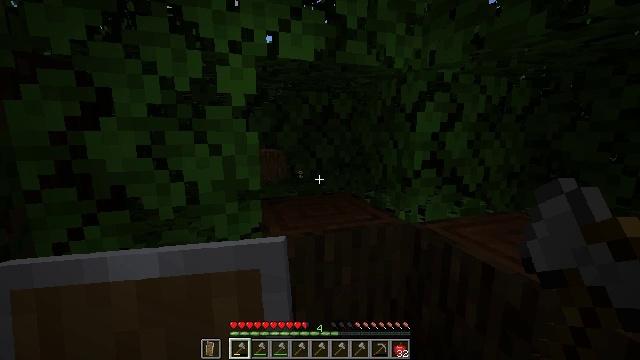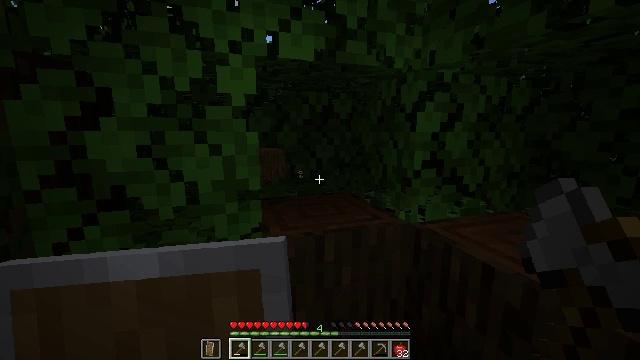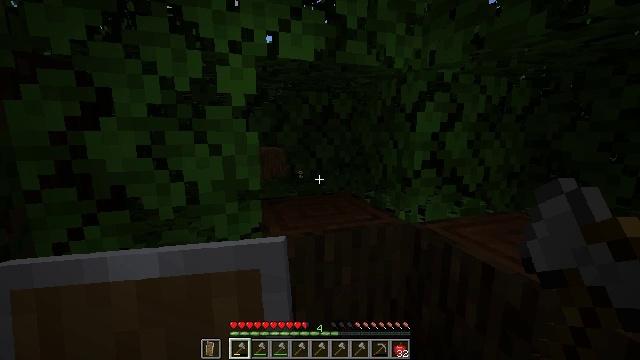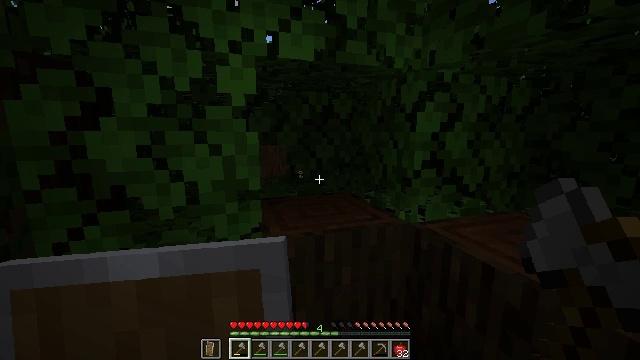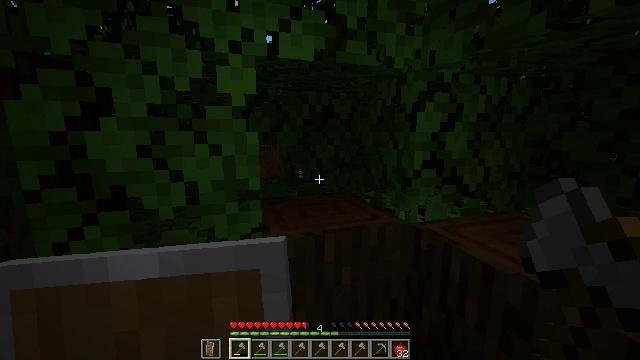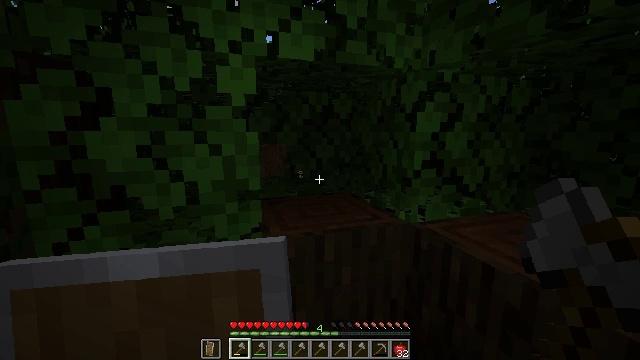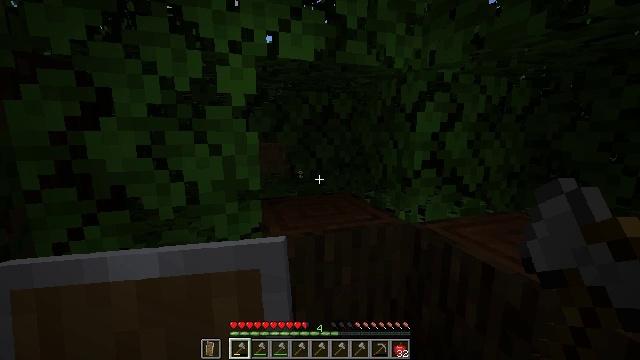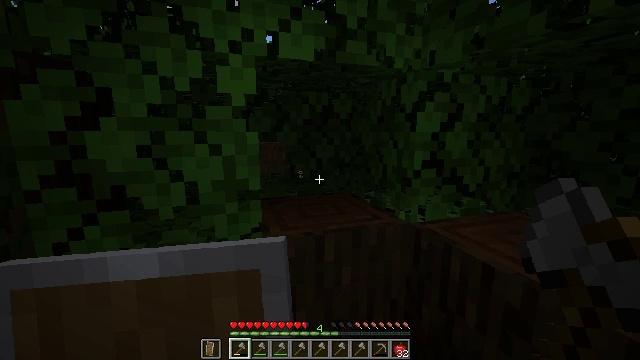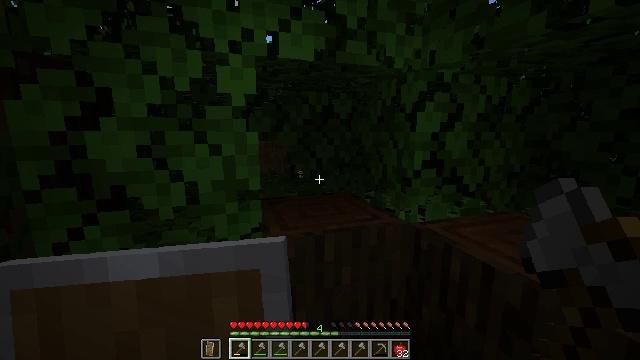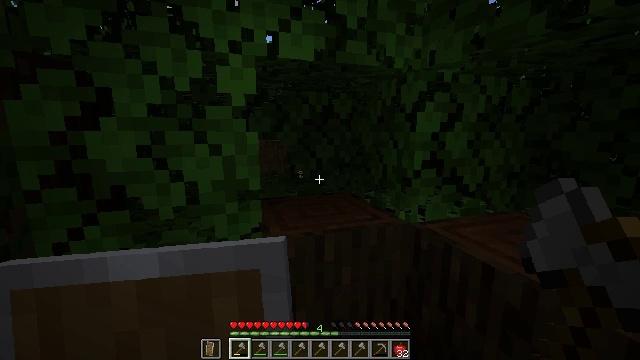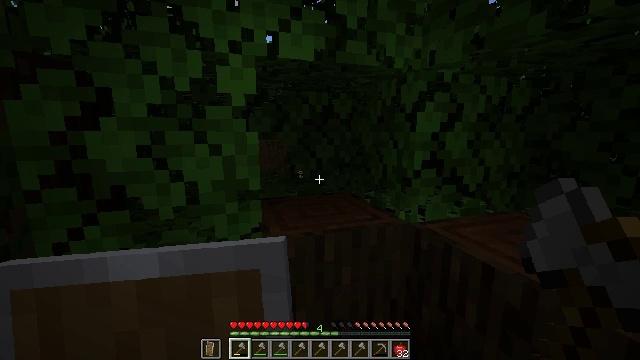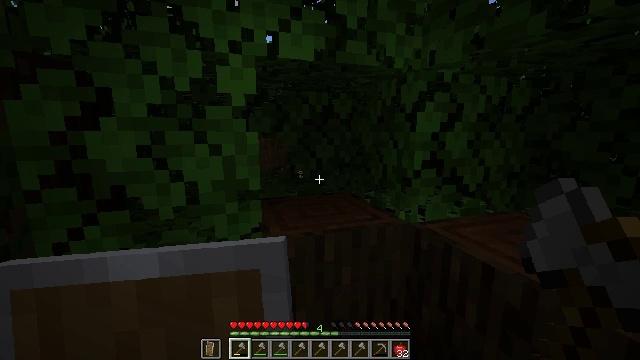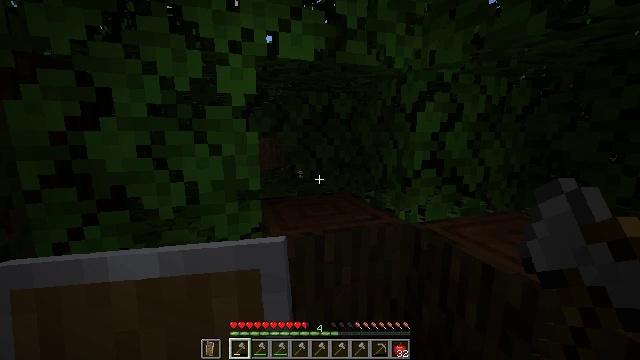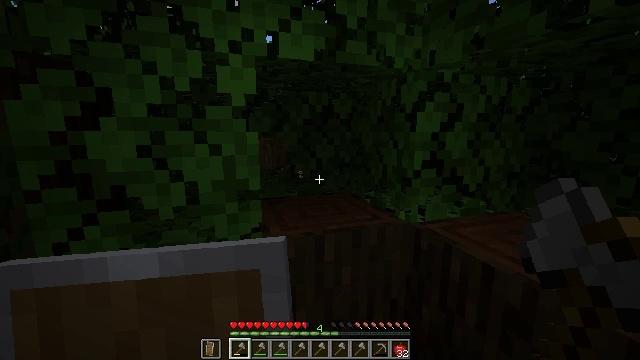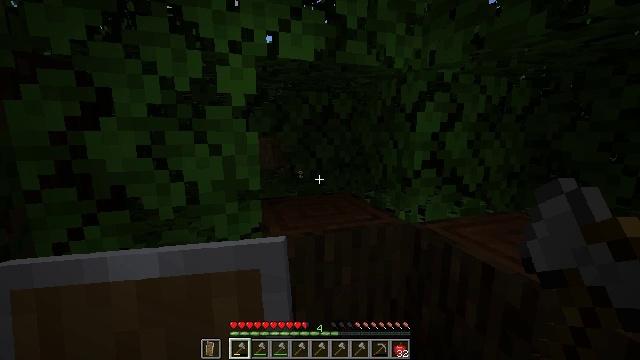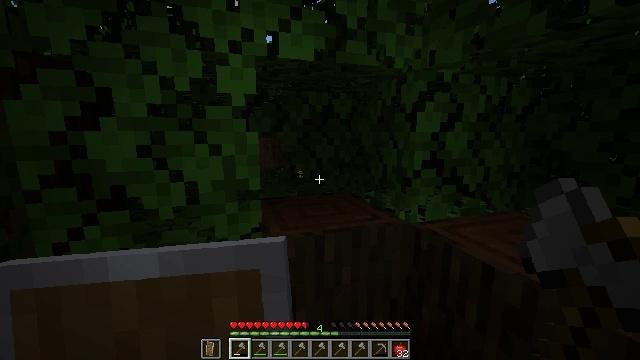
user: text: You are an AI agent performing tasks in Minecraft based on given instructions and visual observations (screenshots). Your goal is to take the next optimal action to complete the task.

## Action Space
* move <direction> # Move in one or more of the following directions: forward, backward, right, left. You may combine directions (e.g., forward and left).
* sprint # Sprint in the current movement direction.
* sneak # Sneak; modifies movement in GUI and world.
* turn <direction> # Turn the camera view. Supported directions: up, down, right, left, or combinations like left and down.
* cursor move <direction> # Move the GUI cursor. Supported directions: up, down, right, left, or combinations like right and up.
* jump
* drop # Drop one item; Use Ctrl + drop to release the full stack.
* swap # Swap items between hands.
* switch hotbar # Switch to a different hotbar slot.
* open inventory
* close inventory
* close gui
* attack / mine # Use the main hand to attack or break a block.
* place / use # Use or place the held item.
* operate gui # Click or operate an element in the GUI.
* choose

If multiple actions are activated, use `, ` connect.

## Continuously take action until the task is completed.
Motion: motion action
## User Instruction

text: Break the dark oak log in the forest.
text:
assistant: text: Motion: no_op
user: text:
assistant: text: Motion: no_op
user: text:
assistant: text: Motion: no_op
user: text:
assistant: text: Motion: no_op
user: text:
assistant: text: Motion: no_op
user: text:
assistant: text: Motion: no_op
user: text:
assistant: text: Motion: no_op
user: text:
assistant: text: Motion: no_op
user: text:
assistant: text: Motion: no_op
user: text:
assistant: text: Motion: no_op
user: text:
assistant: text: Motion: no_op
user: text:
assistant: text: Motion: no_op
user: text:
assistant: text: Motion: no_op
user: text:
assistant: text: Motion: no_op
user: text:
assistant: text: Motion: no_op
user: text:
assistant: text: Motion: no_op
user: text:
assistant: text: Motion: no_op
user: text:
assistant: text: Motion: no_op
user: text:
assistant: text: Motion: no_op
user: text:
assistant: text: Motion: no_op
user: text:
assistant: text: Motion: no_op
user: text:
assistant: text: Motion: no_op
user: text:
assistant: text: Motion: no_op
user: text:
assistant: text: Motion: no_op
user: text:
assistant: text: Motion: no_op
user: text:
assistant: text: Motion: no_op
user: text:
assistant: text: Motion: no_op
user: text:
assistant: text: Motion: no_op
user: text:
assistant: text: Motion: no_op
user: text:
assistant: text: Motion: no_op